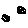
Label: moon